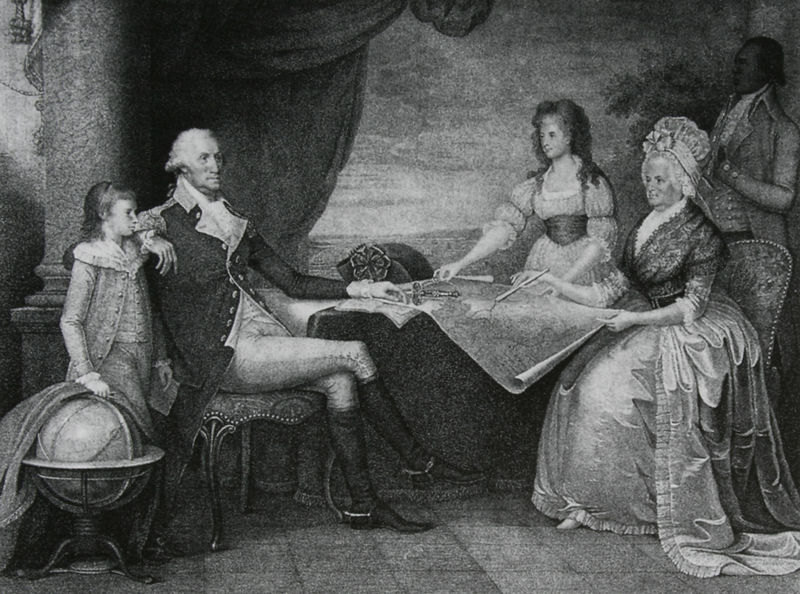
Titel: The Washington Family
Künstler: Edward Savage
Standort: Washington, D.C.
Institution: National Portrait Gallery
Schlagwörter: dunkel, gemälde, gruppe, hand, himmel, mann, meer, weiß, frauen, landschaft, menschen, mädchen, sitzen, damen, elegant, frau, grau, haar, hut, kleid, kleider, raum, schwarz, stuhl, stühle, szene, säule, tisch, zeichnung, zimmer, dame, gürtel, tuch, haube, rock, alt, jung, arm, arme, barock, diener, falten, mensch, sockel, stehen, stein, bildnis, gruppenbildnis, herr, hände, portrait, tischdecke, vorhang, erde, boden, reich, sessel, stoff, adel, familie, kind, klassizismus, mutter, tochter, vater, england, seide, kinder, beine, perücke, schleppe, taille, bein, fußboden, grafik, friedrich, kaiser, könig, polster, salon, karten, handarbeit, robe, junge, knopfleiste, neger, druck, schwarz-weiß, radierung, stich, fliesen, militär, uniform, soldat, kugel, offizier, stiefel, herrscher, fürst, juge, kopie, stift, erdkugel, karte, ehepaar, vorang, ehe, chwarz, schwarzer, rosette, general, plan, königin, landkarte, sporen, admiral, fließen, tuhl, zeigestock, kupferstich, globus, töchter, schaft, sohn, reifrock, kaiserin, engalnd, weißs, perrücke, weltkugel, plam, raun, stifel, bildung, patron, oesterreich, washington, kokarde, grossfürst, weltreise, skalve, 18. jahrhundert, golbus, weltatlas